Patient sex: F
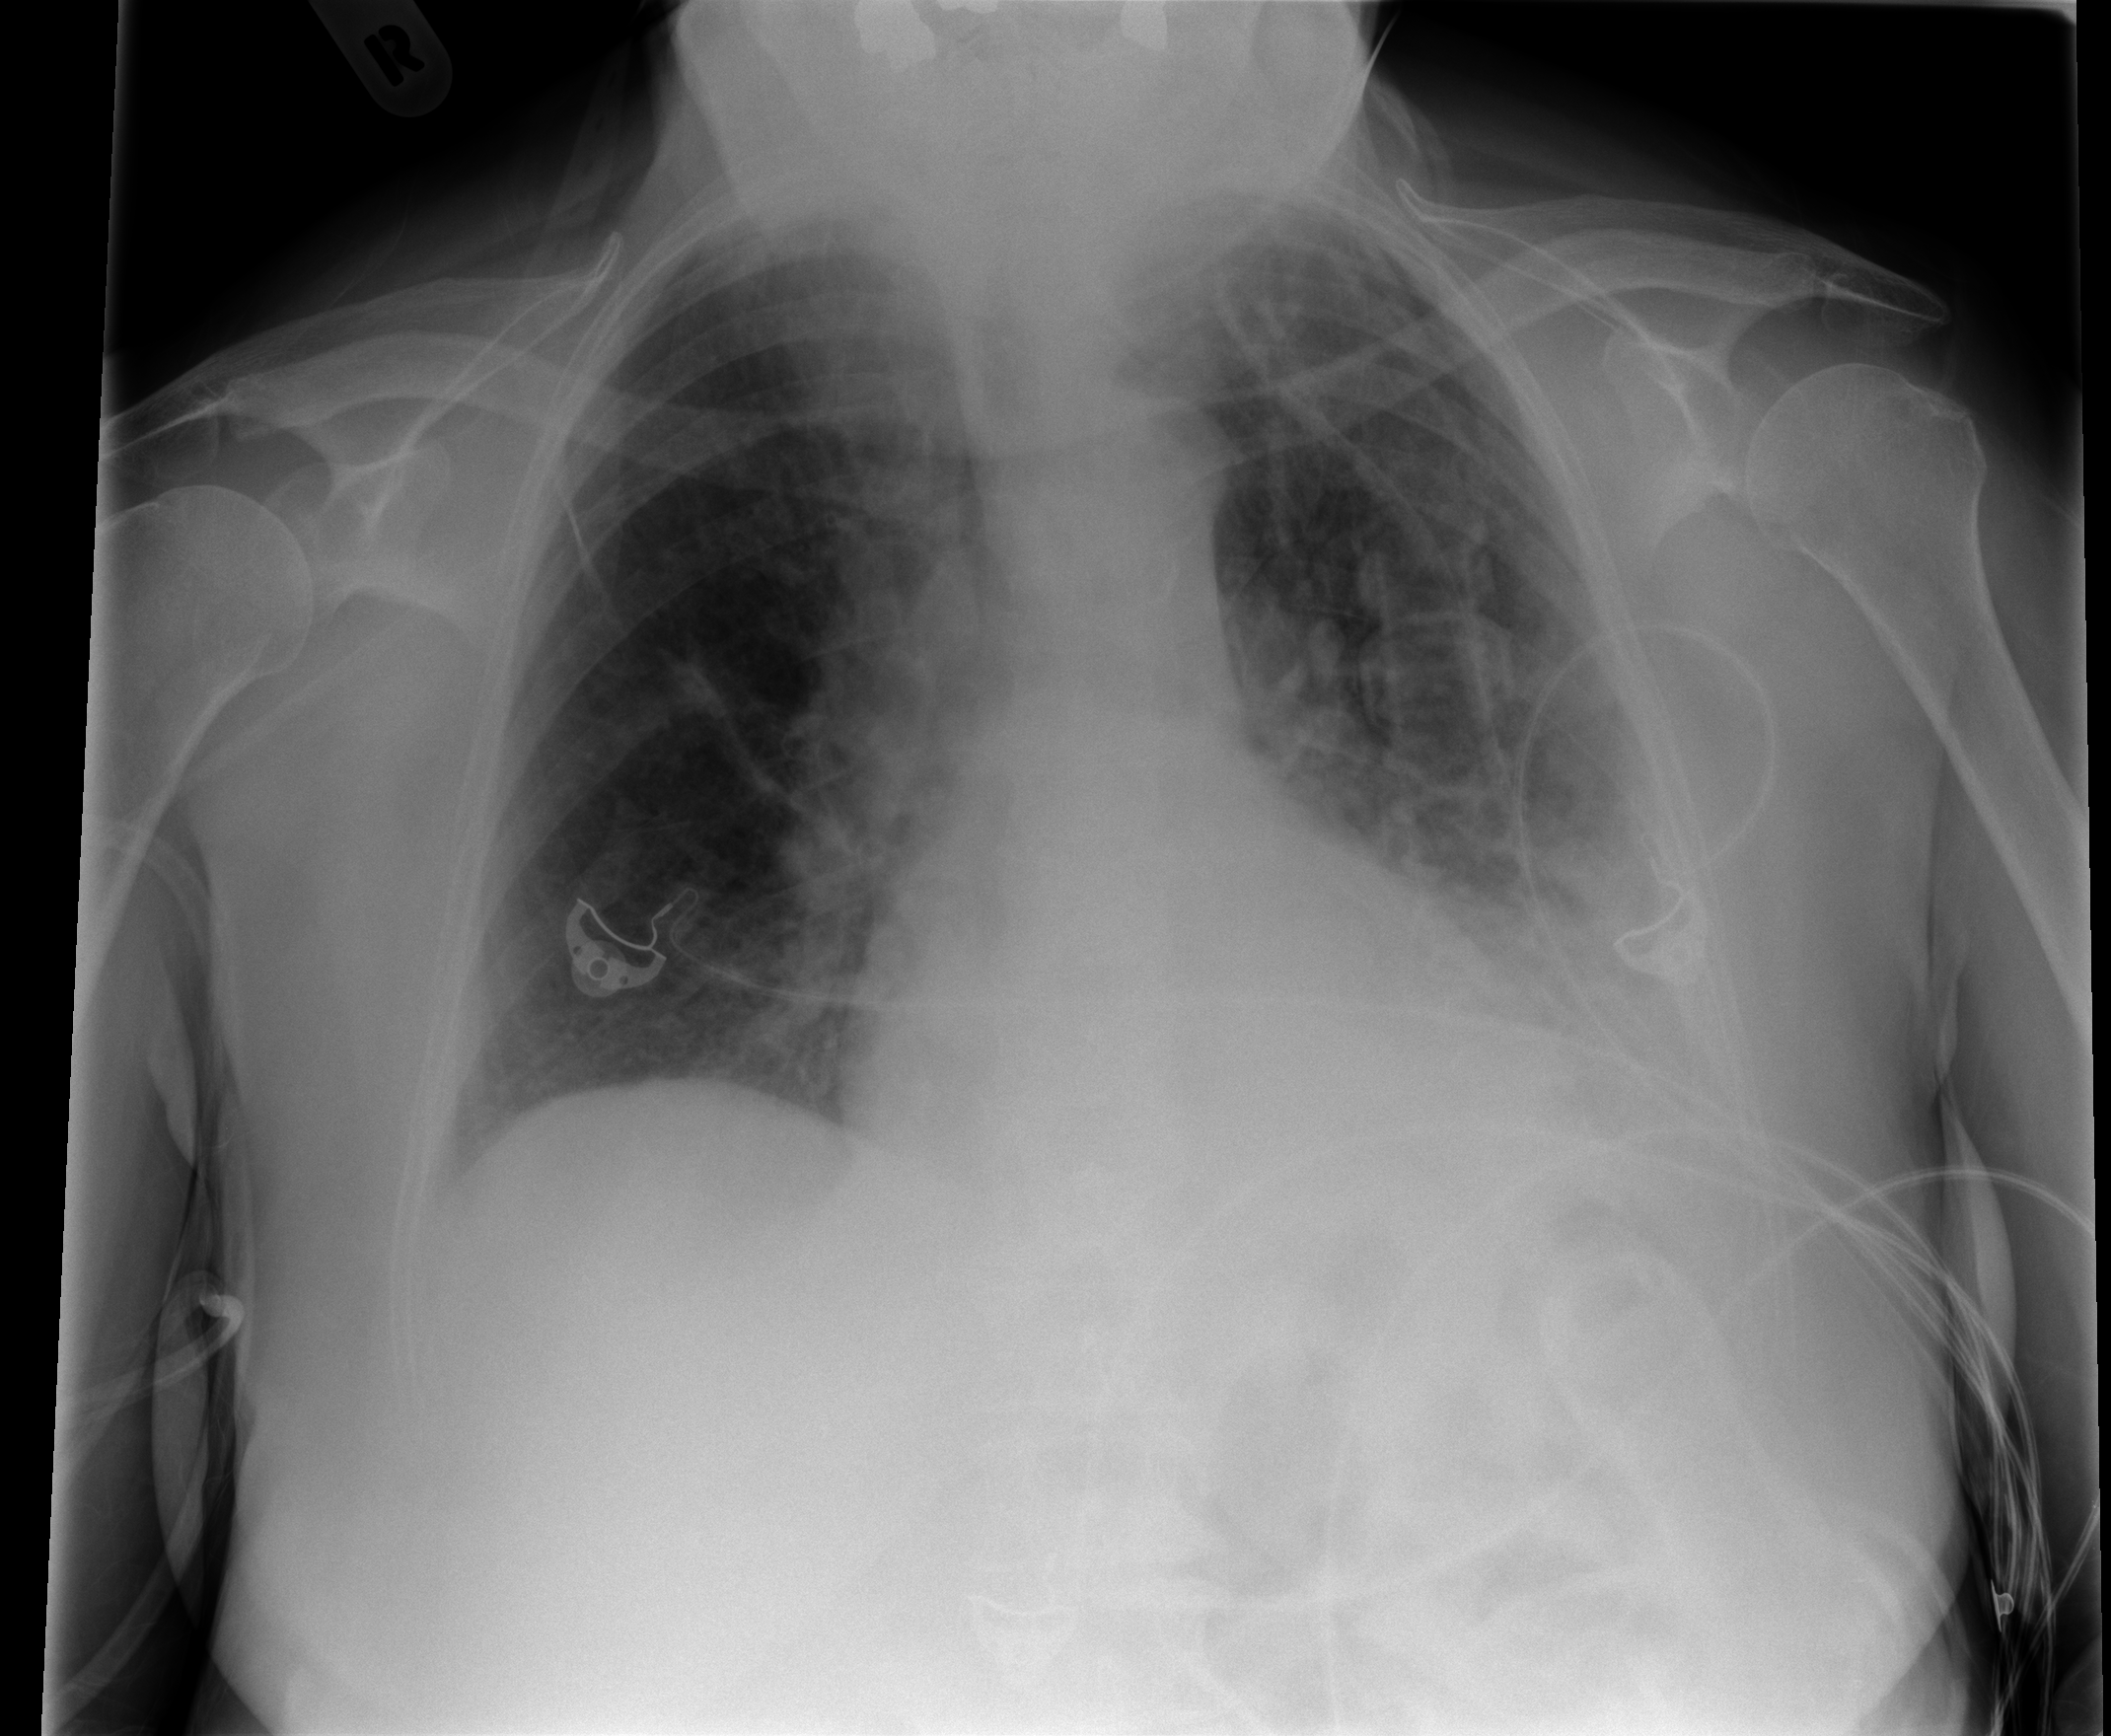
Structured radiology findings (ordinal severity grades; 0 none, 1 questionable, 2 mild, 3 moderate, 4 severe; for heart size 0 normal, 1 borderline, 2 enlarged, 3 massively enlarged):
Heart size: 0
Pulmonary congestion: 2
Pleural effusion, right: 0
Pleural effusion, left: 2
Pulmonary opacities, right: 0
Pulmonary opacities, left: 1
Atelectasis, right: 2
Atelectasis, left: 2